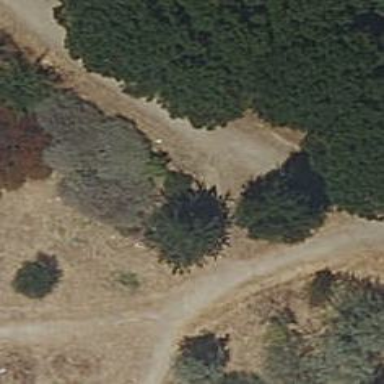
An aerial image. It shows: Dirt track road.